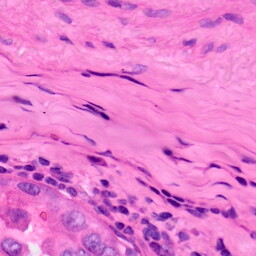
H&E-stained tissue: Lung